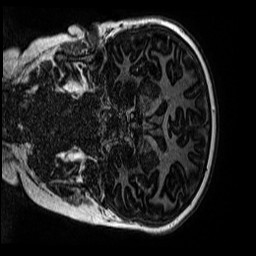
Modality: MP2RAGE
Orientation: coronal
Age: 12
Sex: male
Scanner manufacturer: siemens
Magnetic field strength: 3 T
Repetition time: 4 s
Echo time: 0.00299 s